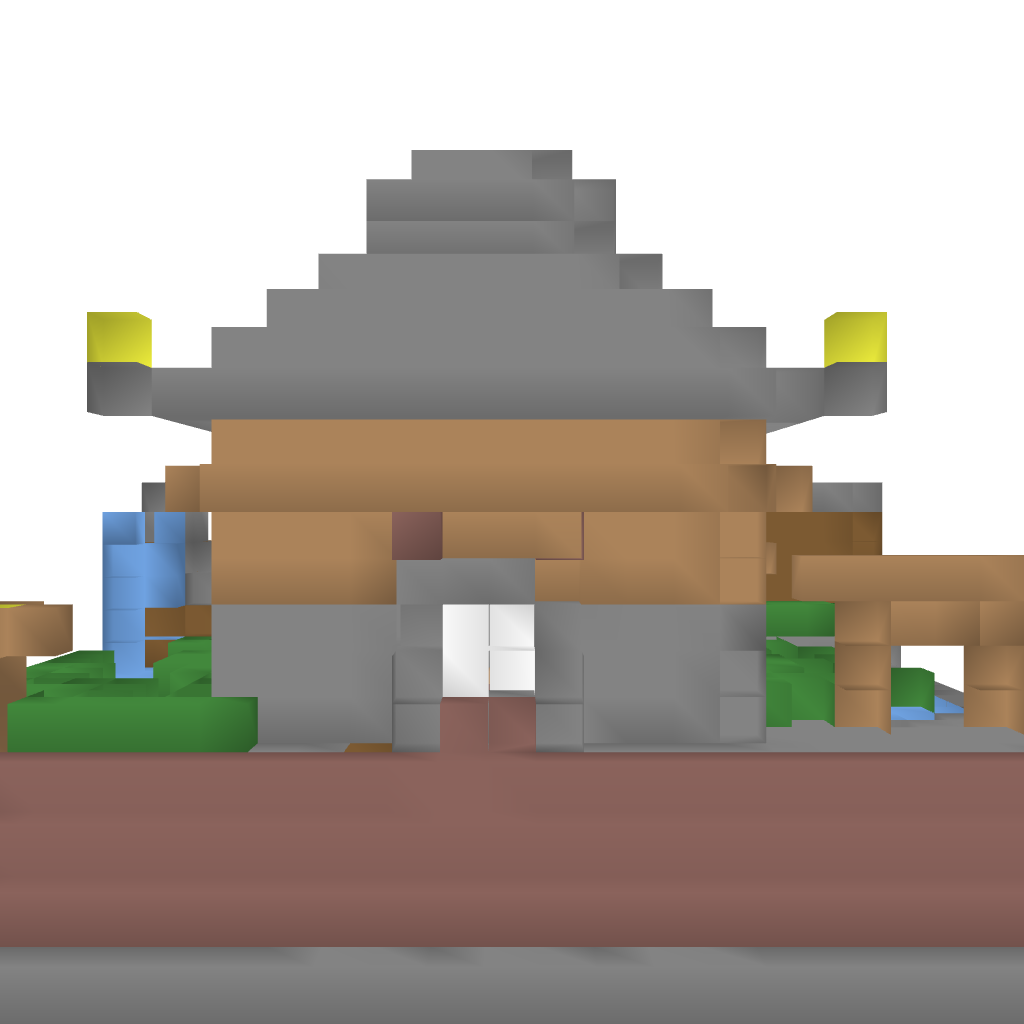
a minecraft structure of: Japanese Pagoda high quality